Question: I wrote an asp.net application with default.aspx. When I hit this page It is asking me windows login popup window. My application should me windows authentication required but it should "Integrated Windows authentication". If I enter login password I am able to see my page.
How can I automatically integrate this windows authentication?
I added below code in web.config. still doesn't work.
'''
<authentication mode="Windows"/>
<identity impersonate="false"/>
<authorization>
<deny users="?"/>
</authorization>
'''

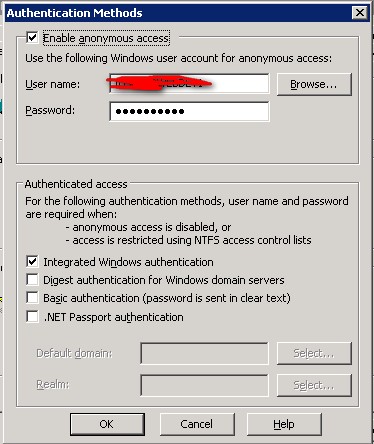
Answer: You would want to disable anonymous access and just use "Integrated Windows Authentication".
Then in Internet Explorer go to Tools -> Internet Option -> Security -> Custom Level -> Scroll the whole way to the bottom and select "Automatic Login with current user name and password" -> OK -> OK -> Close and reopen browser.
This should allow an AD authenticated user to pass straight through to your page.